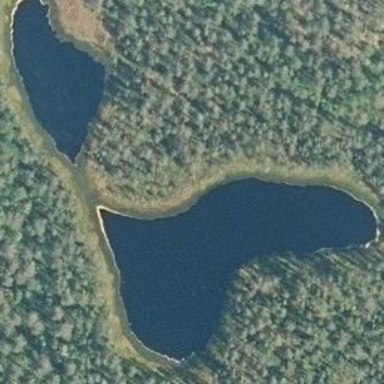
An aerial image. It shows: Serene pond surrounded by nature.